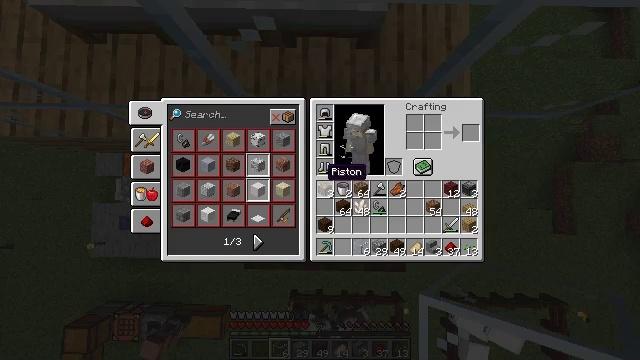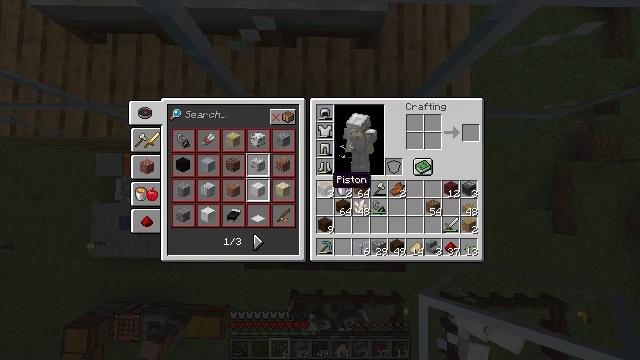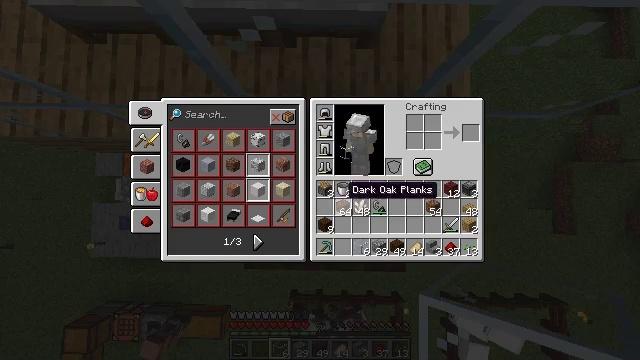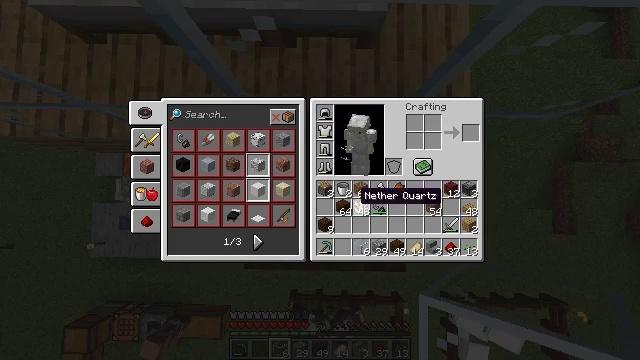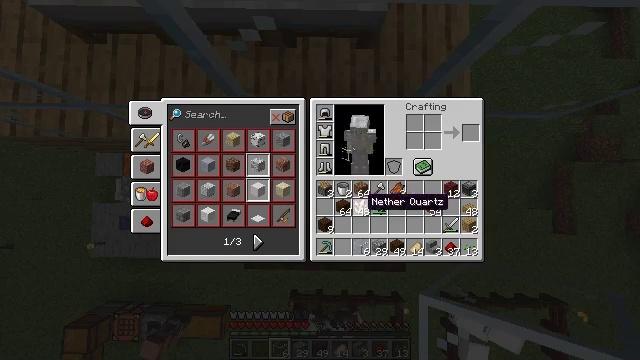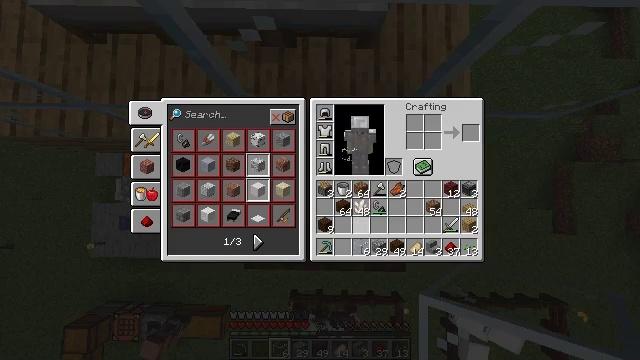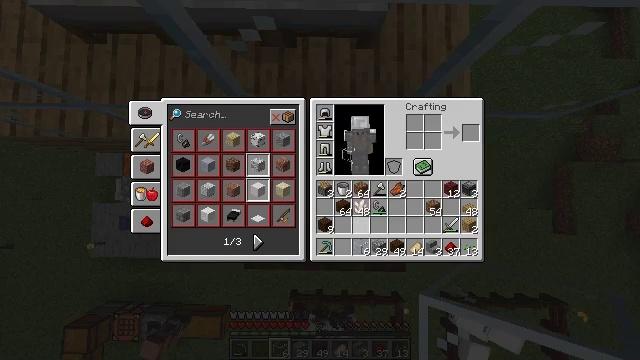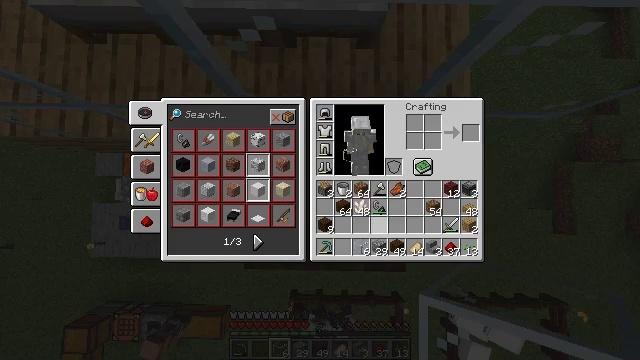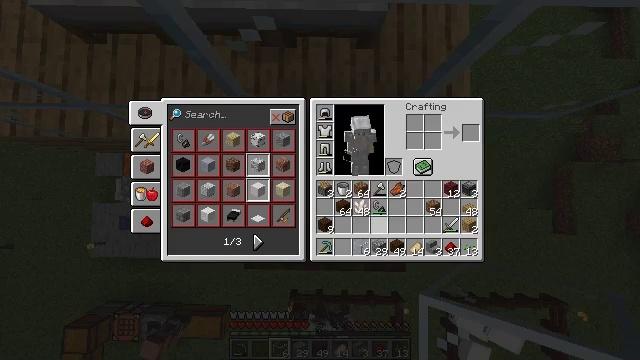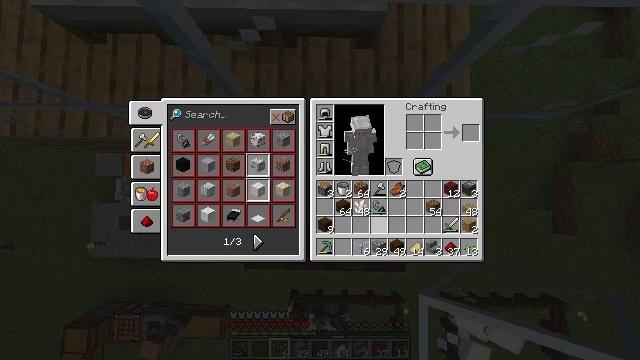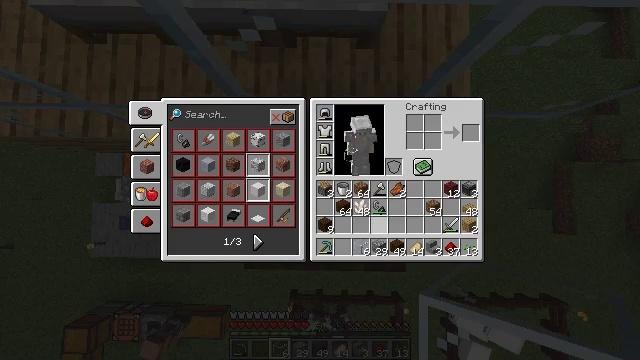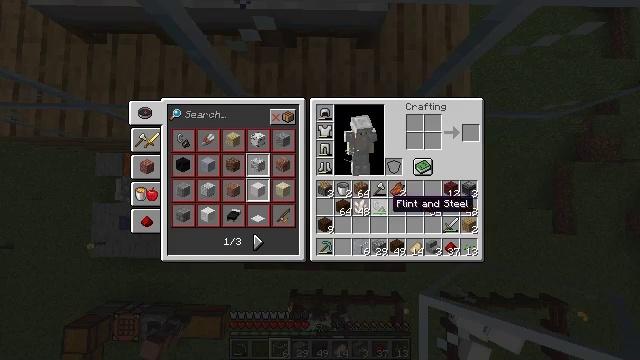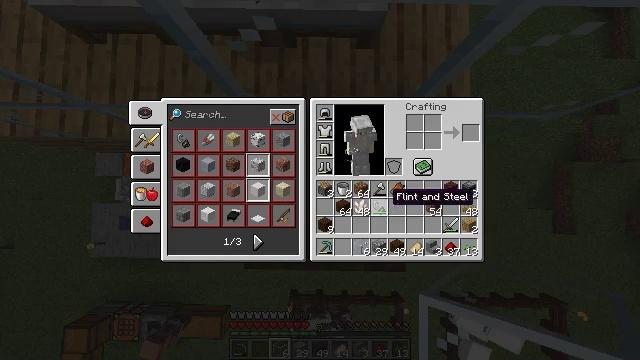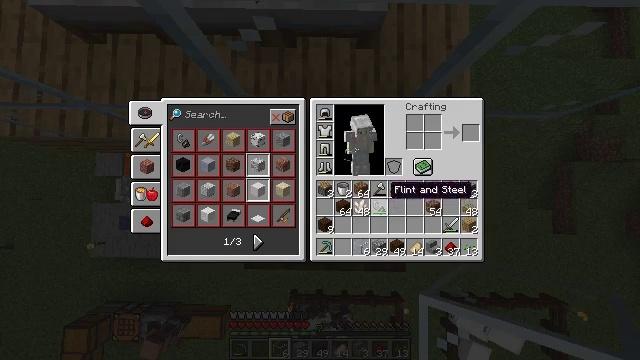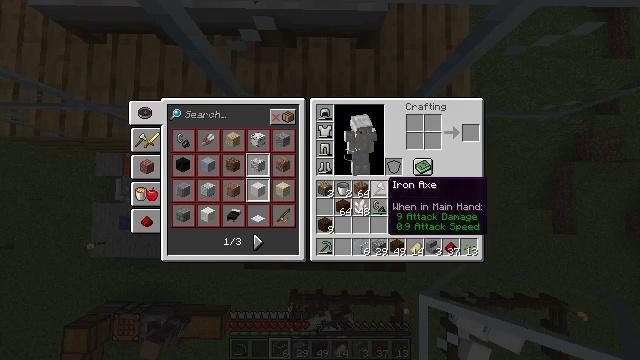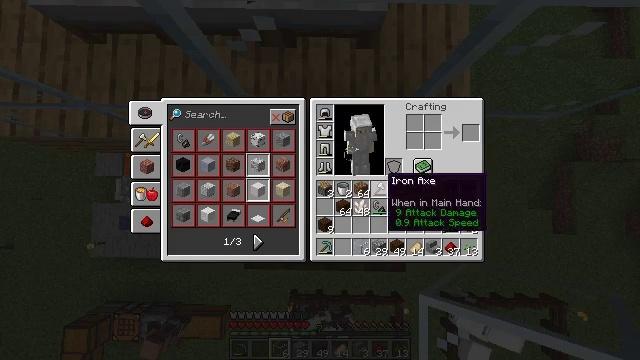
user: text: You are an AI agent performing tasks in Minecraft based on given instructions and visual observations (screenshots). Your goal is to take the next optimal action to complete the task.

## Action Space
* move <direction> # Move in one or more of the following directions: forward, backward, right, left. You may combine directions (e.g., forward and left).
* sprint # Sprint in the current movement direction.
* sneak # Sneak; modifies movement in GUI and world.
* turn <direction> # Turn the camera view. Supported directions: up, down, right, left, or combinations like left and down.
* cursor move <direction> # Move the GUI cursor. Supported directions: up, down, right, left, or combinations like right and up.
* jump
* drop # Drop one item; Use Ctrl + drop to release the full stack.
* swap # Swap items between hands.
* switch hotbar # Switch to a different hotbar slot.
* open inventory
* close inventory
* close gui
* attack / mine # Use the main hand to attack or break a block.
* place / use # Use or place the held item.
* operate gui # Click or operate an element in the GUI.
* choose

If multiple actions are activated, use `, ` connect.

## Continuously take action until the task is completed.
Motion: motion action
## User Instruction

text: Gather some dark oak planks.
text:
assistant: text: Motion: turn down
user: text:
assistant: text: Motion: turn right and down
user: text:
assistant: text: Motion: turn right
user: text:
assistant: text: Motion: turn right
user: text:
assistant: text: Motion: no_op
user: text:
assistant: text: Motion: turn down
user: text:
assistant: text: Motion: no_op
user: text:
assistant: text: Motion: no_op
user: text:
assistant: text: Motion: no_op
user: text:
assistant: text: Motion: no_op
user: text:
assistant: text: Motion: no_op
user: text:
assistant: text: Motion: no_op
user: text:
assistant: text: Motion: turn up
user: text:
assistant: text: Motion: no_op
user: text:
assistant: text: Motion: no_op
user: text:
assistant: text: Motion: no_op
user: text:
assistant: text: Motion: no_op
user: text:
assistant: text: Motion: no_op
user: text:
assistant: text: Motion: attack / mine
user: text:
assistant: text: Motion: attack / mine
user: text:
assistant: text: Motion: turn down
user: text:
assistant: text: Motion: turn left and down
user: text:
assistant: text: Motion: turn down
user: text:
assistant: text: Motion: no_op
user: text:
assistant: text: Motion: no_op
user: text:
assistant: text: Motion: no_op
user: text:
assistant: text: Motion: turn left
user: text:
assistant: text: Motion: no_op
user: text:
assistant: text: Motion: no_op
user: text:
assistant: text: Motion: no_op